Field crop: maize
Growth stage: 2
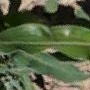
Species: maize